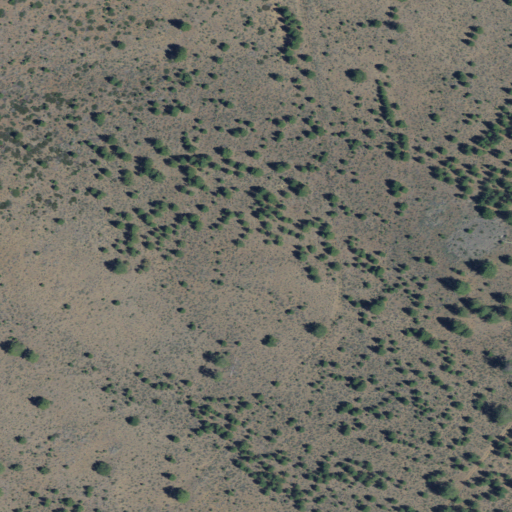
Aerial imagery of ridge(s) in Oregon named Hoona Ridge containing shrub and evergreen forest